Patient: sex F, age 49
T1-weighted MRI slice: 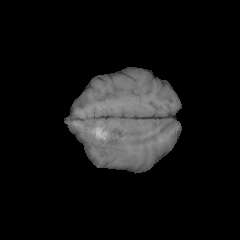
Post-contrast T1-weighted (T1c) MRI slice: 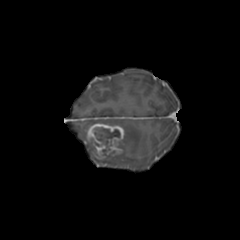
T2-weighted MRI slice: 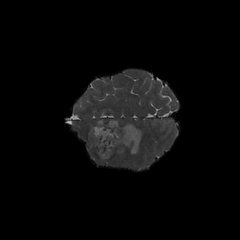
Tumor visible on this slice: yes
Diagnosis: Glioblastoma, IDH-wildtype
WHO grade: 4